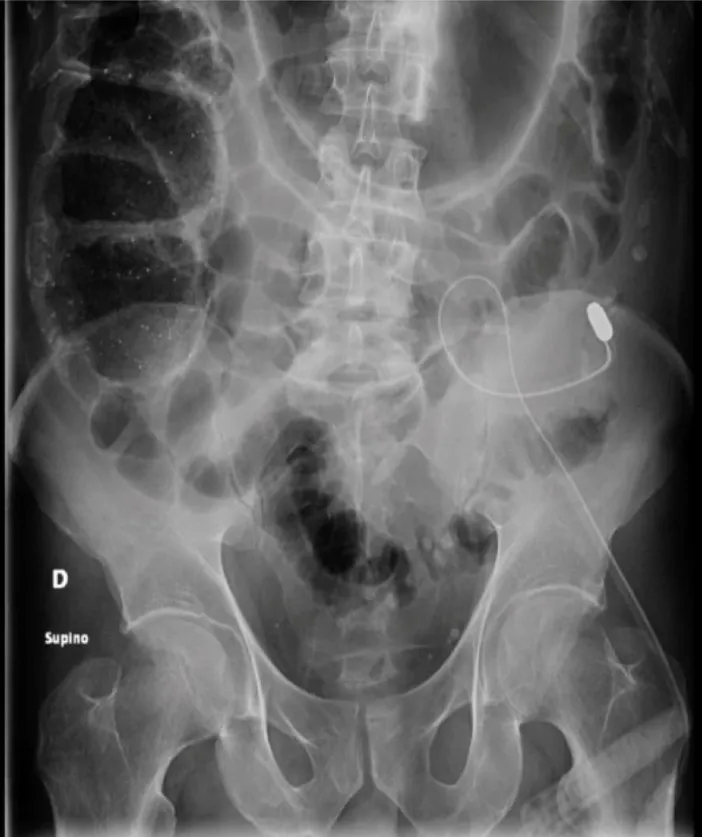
X-ray showing the tungsten tip of the catheter in the left iliac fossa, with intestinal distension.
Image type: radiology (x_ray)